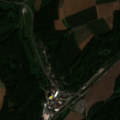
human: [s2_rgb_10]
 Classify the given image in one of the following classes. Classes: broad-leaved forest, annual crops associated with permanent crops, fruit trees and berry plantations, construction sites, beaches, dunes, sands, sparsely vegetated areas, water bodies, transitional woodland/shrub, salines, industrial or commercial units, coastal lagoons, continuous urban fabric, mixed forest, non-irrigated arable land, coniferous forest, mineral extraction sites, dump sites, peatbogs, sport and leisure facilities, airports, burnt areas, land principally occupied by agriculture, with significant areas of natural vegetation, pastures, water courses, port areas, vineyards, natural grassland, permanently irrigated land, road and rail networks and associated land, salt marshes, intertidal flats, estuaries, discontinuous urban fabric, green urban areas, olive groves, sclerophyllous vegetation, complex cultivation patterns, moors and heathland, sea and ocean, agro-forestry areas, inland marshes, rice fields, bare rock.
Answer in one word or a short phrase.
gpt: non-irrigated arable land, complex cultivation patterns, broad-leaved forest, coniferous forest, mixed forest